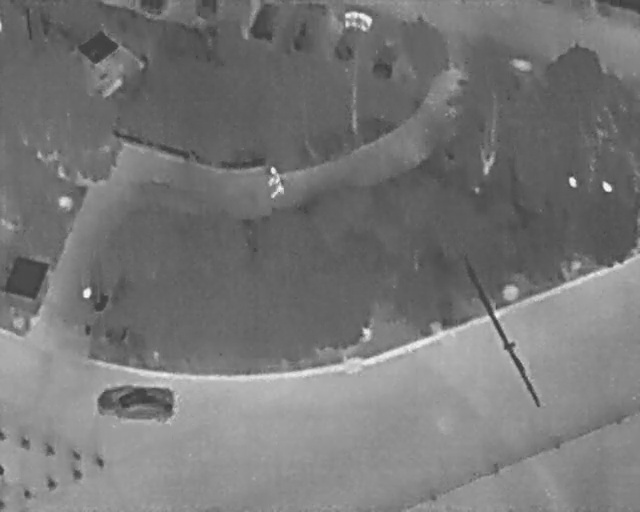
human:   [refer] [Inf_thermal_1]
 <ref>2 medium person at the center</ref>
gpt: <box>[[41, 35, 44, 38, 2], [41, 32, 44, 35, 2]]</box>

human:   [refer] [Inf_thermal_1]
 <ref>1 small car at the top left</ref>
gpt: <box>[[22, -1, 25, 4, 2]]</box>

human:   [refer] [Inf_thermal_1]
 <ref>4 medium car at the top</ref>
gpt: <box>[[56, 7, 65, 13, 20], [50, 4, 59, 10, 27], [44, 2, 51, 8, 12], [37, 0, 44, 7, 2]]</box>